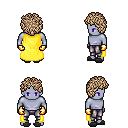
a pixel art fantasy rpg character, male body template, dark elf, purple skin, yellow cape, metal pants, white blonde curly afro hairstyle, gold gloves, gray slippers, four views (front, back, left, right), 2x2 character sprite sheet, small pixel art, hard edges, no anti-aliasing